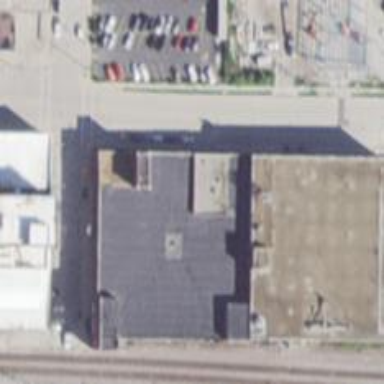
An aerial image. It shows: Industrial building.